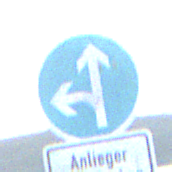
Verkehrszeichen: VorgeschriebeneFahrtrichtungGeradeausOderLinks
Zusatzzeichen unten: PersonengruppenFrei2
Umgebung: Outdoor, RoadRail
Tageszeit: SunriseSunset
Wetter: PartlyCloudy
Licht: Natural
Jahreszeit: NotSpecified
Kontrast: LowContrast